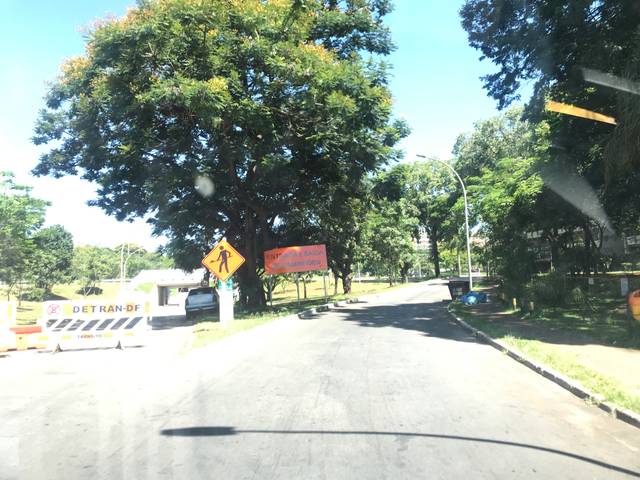
Region: Brazil
Coordinates: -15.809, -47.89